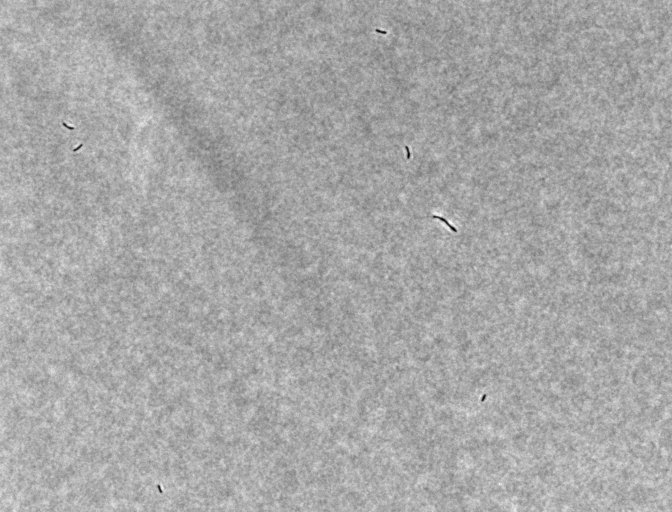
various_fewshot